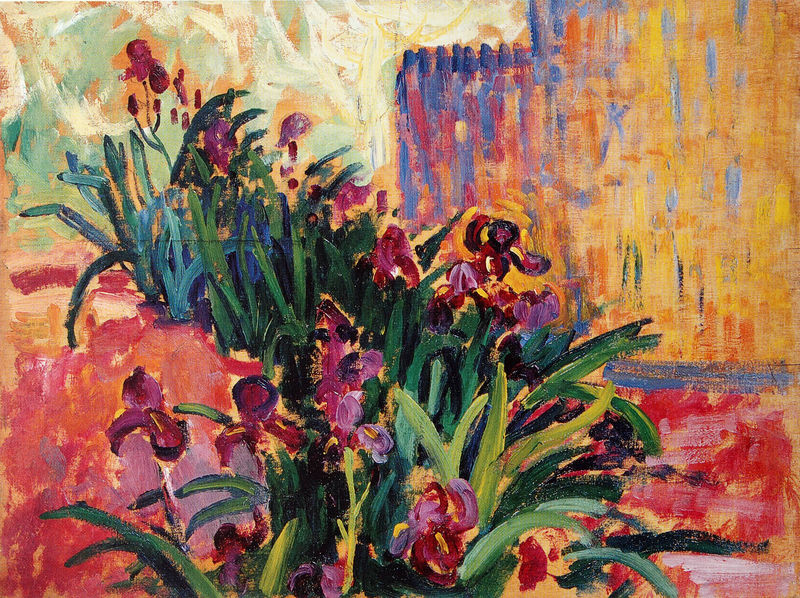
Titel: Studie für "Au temps d'harmonie". Die Iris
Künstler: Paul Signac
Institution: (Privatsammlung)
Schlagwörter: blau, blätter, dunkel, gemälde, schatten, wasser, weiß, aquarell, gelb, grün, impressionismus, komposition, ocker, blume, blumen, bunt, hell, licht, orange, schwarz, türkis, ölbild, blüte, blüten, gras, haus, park, rose, rot, wiese, zaun, expressionismus, malerei, wand, architektur, öl, feld, natur, pastos, sonne, boden, pflanzen, rosa, schön, garten, stilleben, stillleben, vase, sommer, abstrakt, farben, farbe, hellgrün, lila, violett, gartenzaun, herbst, treppe, blue, oil, red, white, tulpen, duktus, green, painting, windows, yellow, bed, flowers, oil painting, picture, pink, plant, frühling, striche, bouquet, strauß, blühen, stiel, tulpe, stiele, helligkeit, linie, acryl, reihe, tupfer, stängel, iris, flower, expressiv, clouds, sky, building, field, hill, landscape, water, tower, beet, blumenbeet, rabatte, signac, fröhlich, leuchtend, weinrot, grass, light, garden, plants, drawing, lilien, color, impressionism, purple, shadow, sketch, blütenkelch, blumenstiel, photo, turner, farbigkeit, abstract, fence, nolde, violet, roses, still life, monet, leaves, ductus, colorful, colors, colourful, ground, umgebung, england, schwertlilien, dynamic, stroke, finger, blumenrabatte, bourdeaux, farbenprächtig, lla, narzissen, beautiful, brush, leaf, paint, bud, impressionistic, composition, contrast, farbübergänge, impression, orchideen, orchid, stem, confusion, leafs, pretty, gren, daylight, pflanze, tosa, warm, weild, grob, blooms, tulips, bloom, lola, lilies, expressive, petal, petals, buds, stems, smooth, cyan, wow, pansy, botany, finger paint, ping, flowerbed, cripst, turrret, irises, lilie, bkume, orchids, oil color, radiator